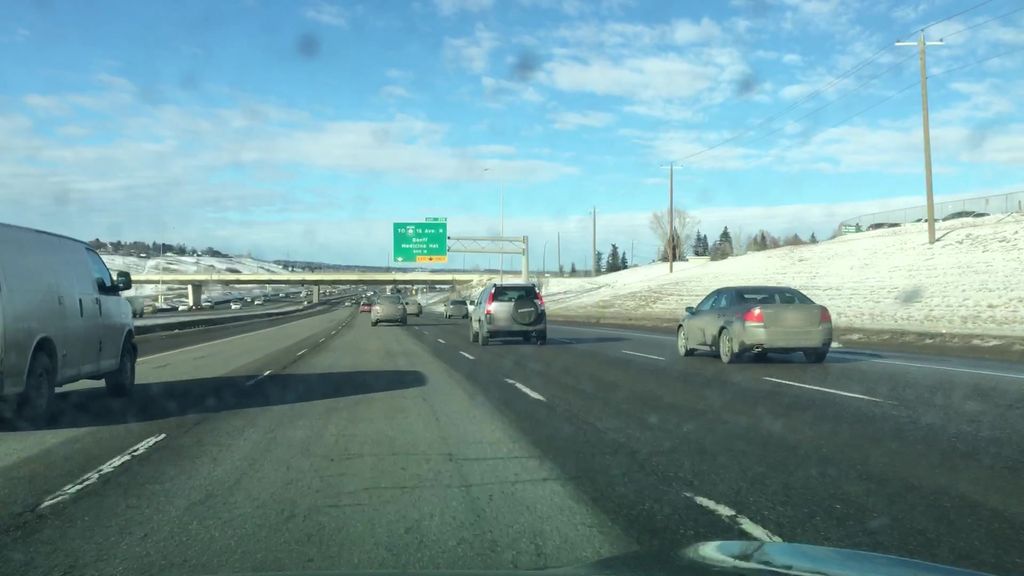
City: calgary